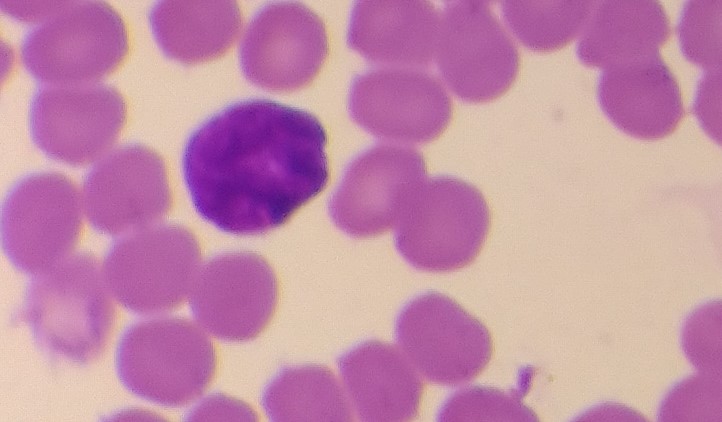
White blood cell type: Lymphocyte